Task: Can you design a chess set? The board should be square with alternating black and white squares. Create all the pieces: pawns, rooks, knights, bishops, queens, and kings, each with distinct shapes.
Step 621:
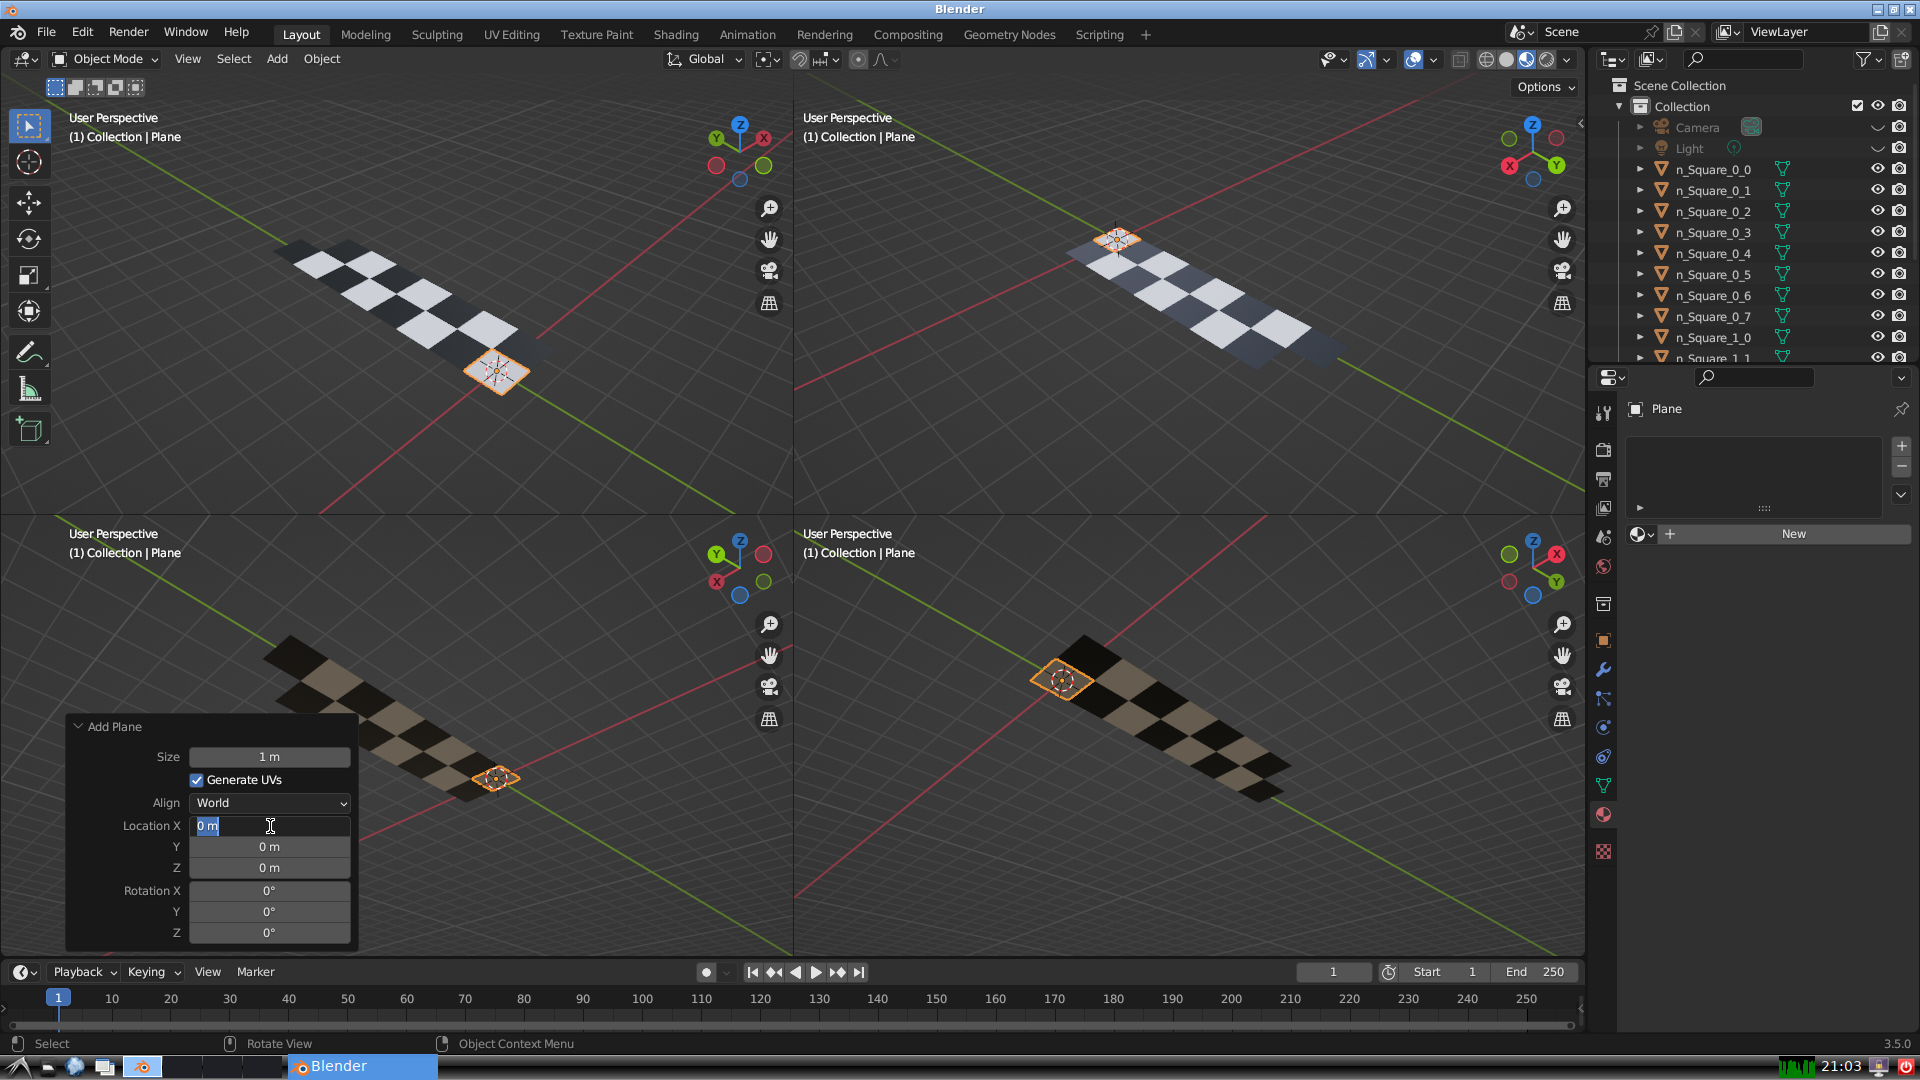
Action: input_text: 1.0